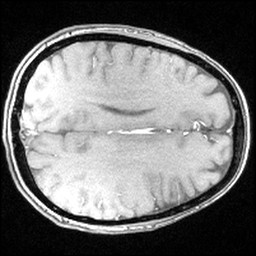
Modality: angio
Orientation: axial
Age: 31
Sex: female
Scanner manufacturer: siemens
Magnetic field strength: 3 T
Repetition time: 0.025 s
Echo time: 0.00334 s